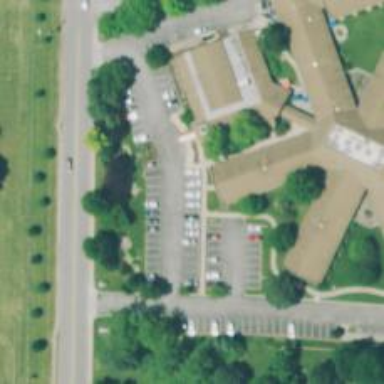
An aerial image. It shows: Parking space.